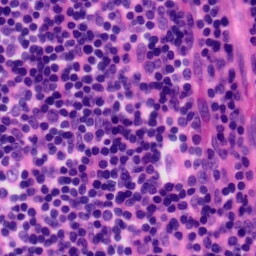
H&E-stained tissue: Tonsil